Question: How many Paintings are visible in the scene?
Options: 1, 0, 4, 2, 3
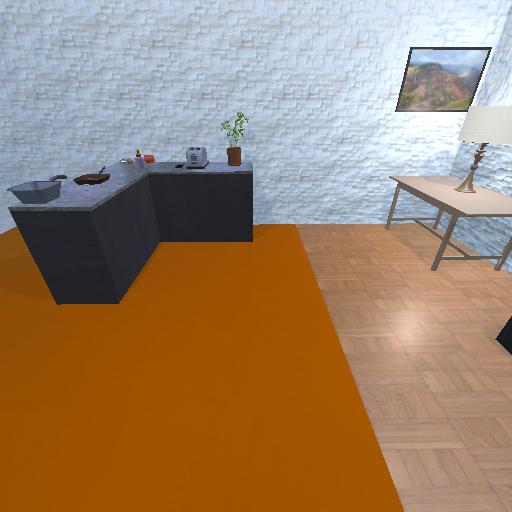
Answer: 1